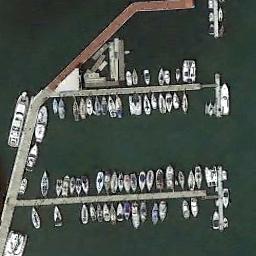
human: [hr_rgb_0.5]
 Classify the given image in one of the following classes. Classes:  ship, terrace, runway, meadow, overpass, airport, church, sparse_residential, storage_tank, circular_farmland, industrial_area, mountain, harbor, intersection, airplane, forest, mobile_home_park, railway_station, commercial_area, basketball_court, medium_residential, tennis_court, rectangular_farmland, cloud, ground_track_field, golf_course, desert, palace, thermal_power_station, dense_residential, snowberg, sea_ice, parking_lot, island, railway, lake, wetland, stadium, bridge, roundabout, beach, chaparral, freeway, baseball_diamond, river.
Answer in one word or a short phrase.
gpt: harbor